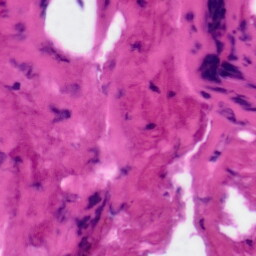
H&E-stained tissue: Tonsil